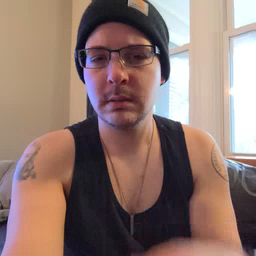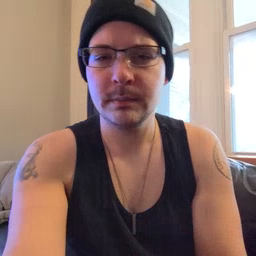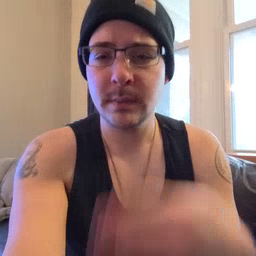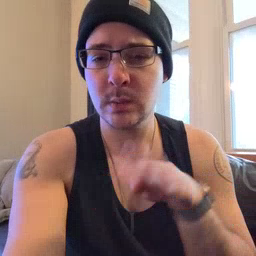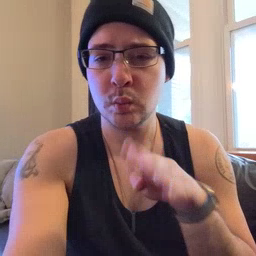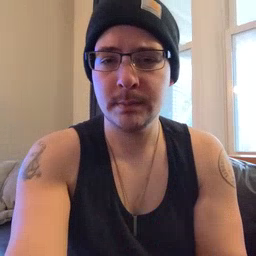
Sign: into